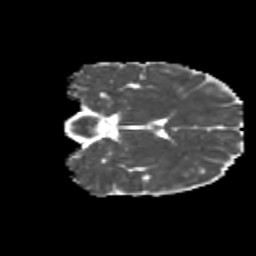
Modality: MD
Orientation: coronal
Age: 11
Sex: male
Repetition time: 9.4 s
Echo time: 0.089 s